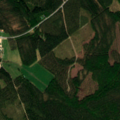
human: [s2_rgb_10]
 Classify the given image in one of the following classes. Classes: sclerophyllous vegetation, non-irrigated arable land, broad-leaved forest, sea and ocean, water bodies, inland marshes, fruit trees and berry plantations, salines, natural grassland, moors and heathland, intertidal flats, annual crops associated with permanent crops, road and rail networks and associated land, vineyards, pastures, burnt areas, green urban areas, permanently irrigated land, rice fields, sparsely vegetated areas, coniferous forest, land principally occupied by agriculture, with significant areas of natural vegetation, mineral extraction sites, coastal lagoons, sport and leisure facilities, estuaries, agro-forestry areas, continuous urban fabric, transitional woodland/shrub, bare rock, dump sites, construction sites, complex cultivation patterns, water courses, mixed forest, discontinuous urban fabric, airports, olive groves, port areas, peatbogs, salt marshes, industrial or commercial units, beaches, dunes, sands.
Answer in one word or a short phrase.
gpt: land principally occupied by agriculture, with significant areas of natural vegetation, coniferous forest, mixed forest